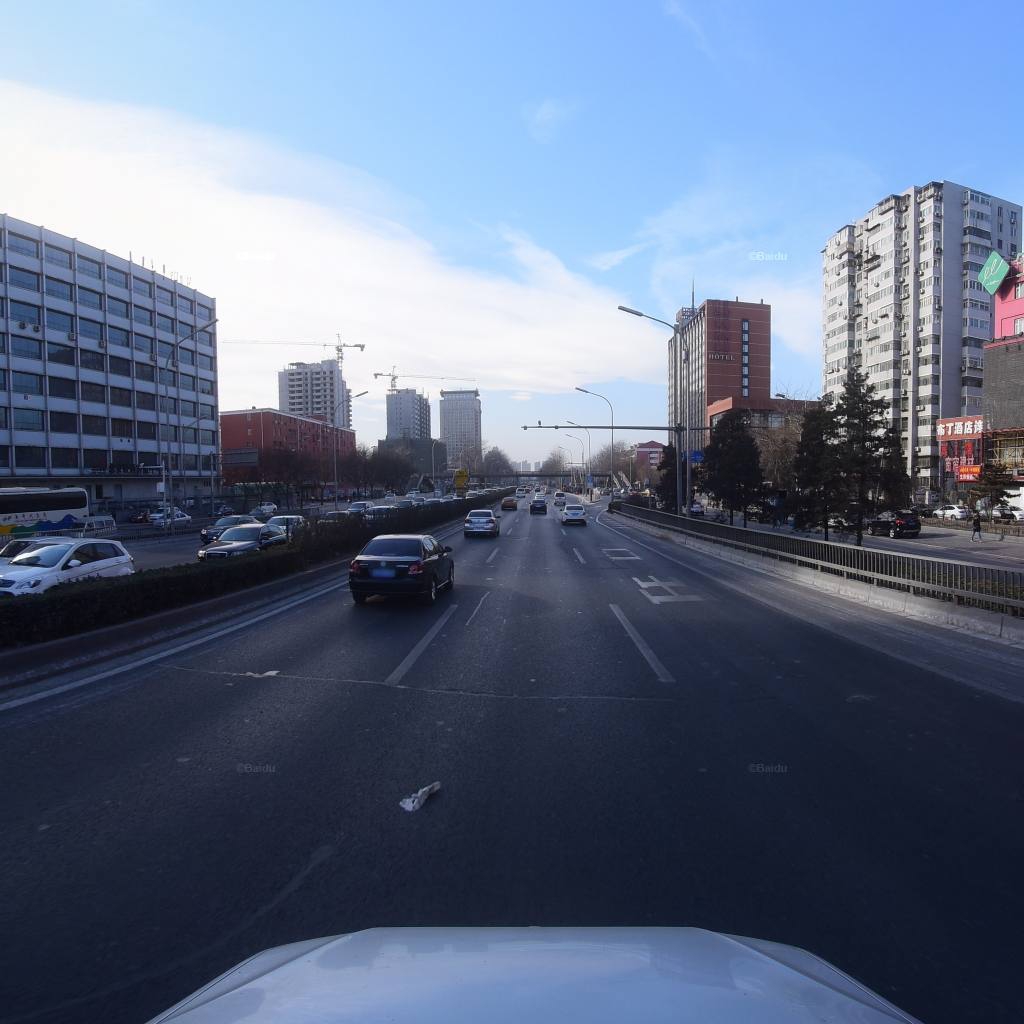
Region: Fengtai
Road damage annotations: longitudinal patch, transverse patch, longitudinal patch, longitudinal patch